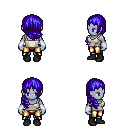
a pixel art fantasy rpg character, female body template, dark elf, purple skin, white pirate shirt, gold greaves, blue right-swept hairstyle, white cloth bracers, black shoes, four views (front, back, left, right), 2x2 character sprite sheet, small pixel art, hard edges, no anti-aliasing